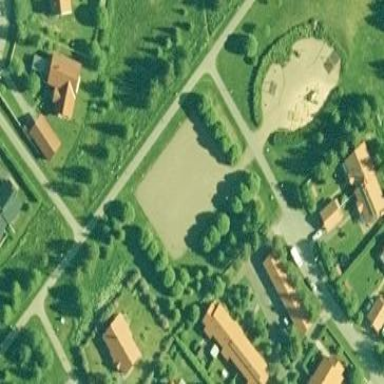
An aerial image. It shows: Pitch for leisure activities.